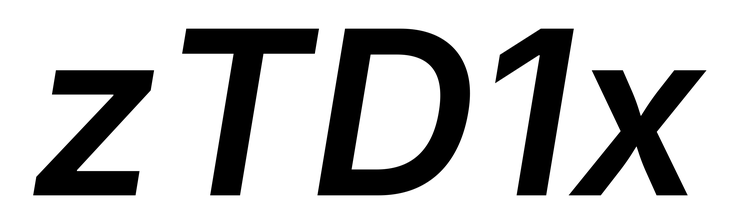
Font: Inter-Italic_SemiBold_Italic